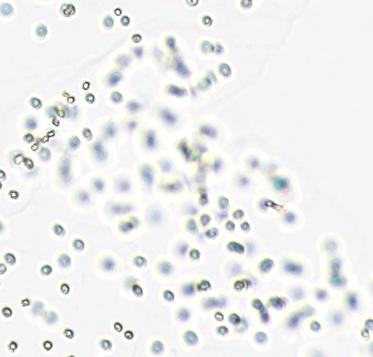
Label: Phaeocystis